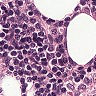
Metastatic tissue present: no